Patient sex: M
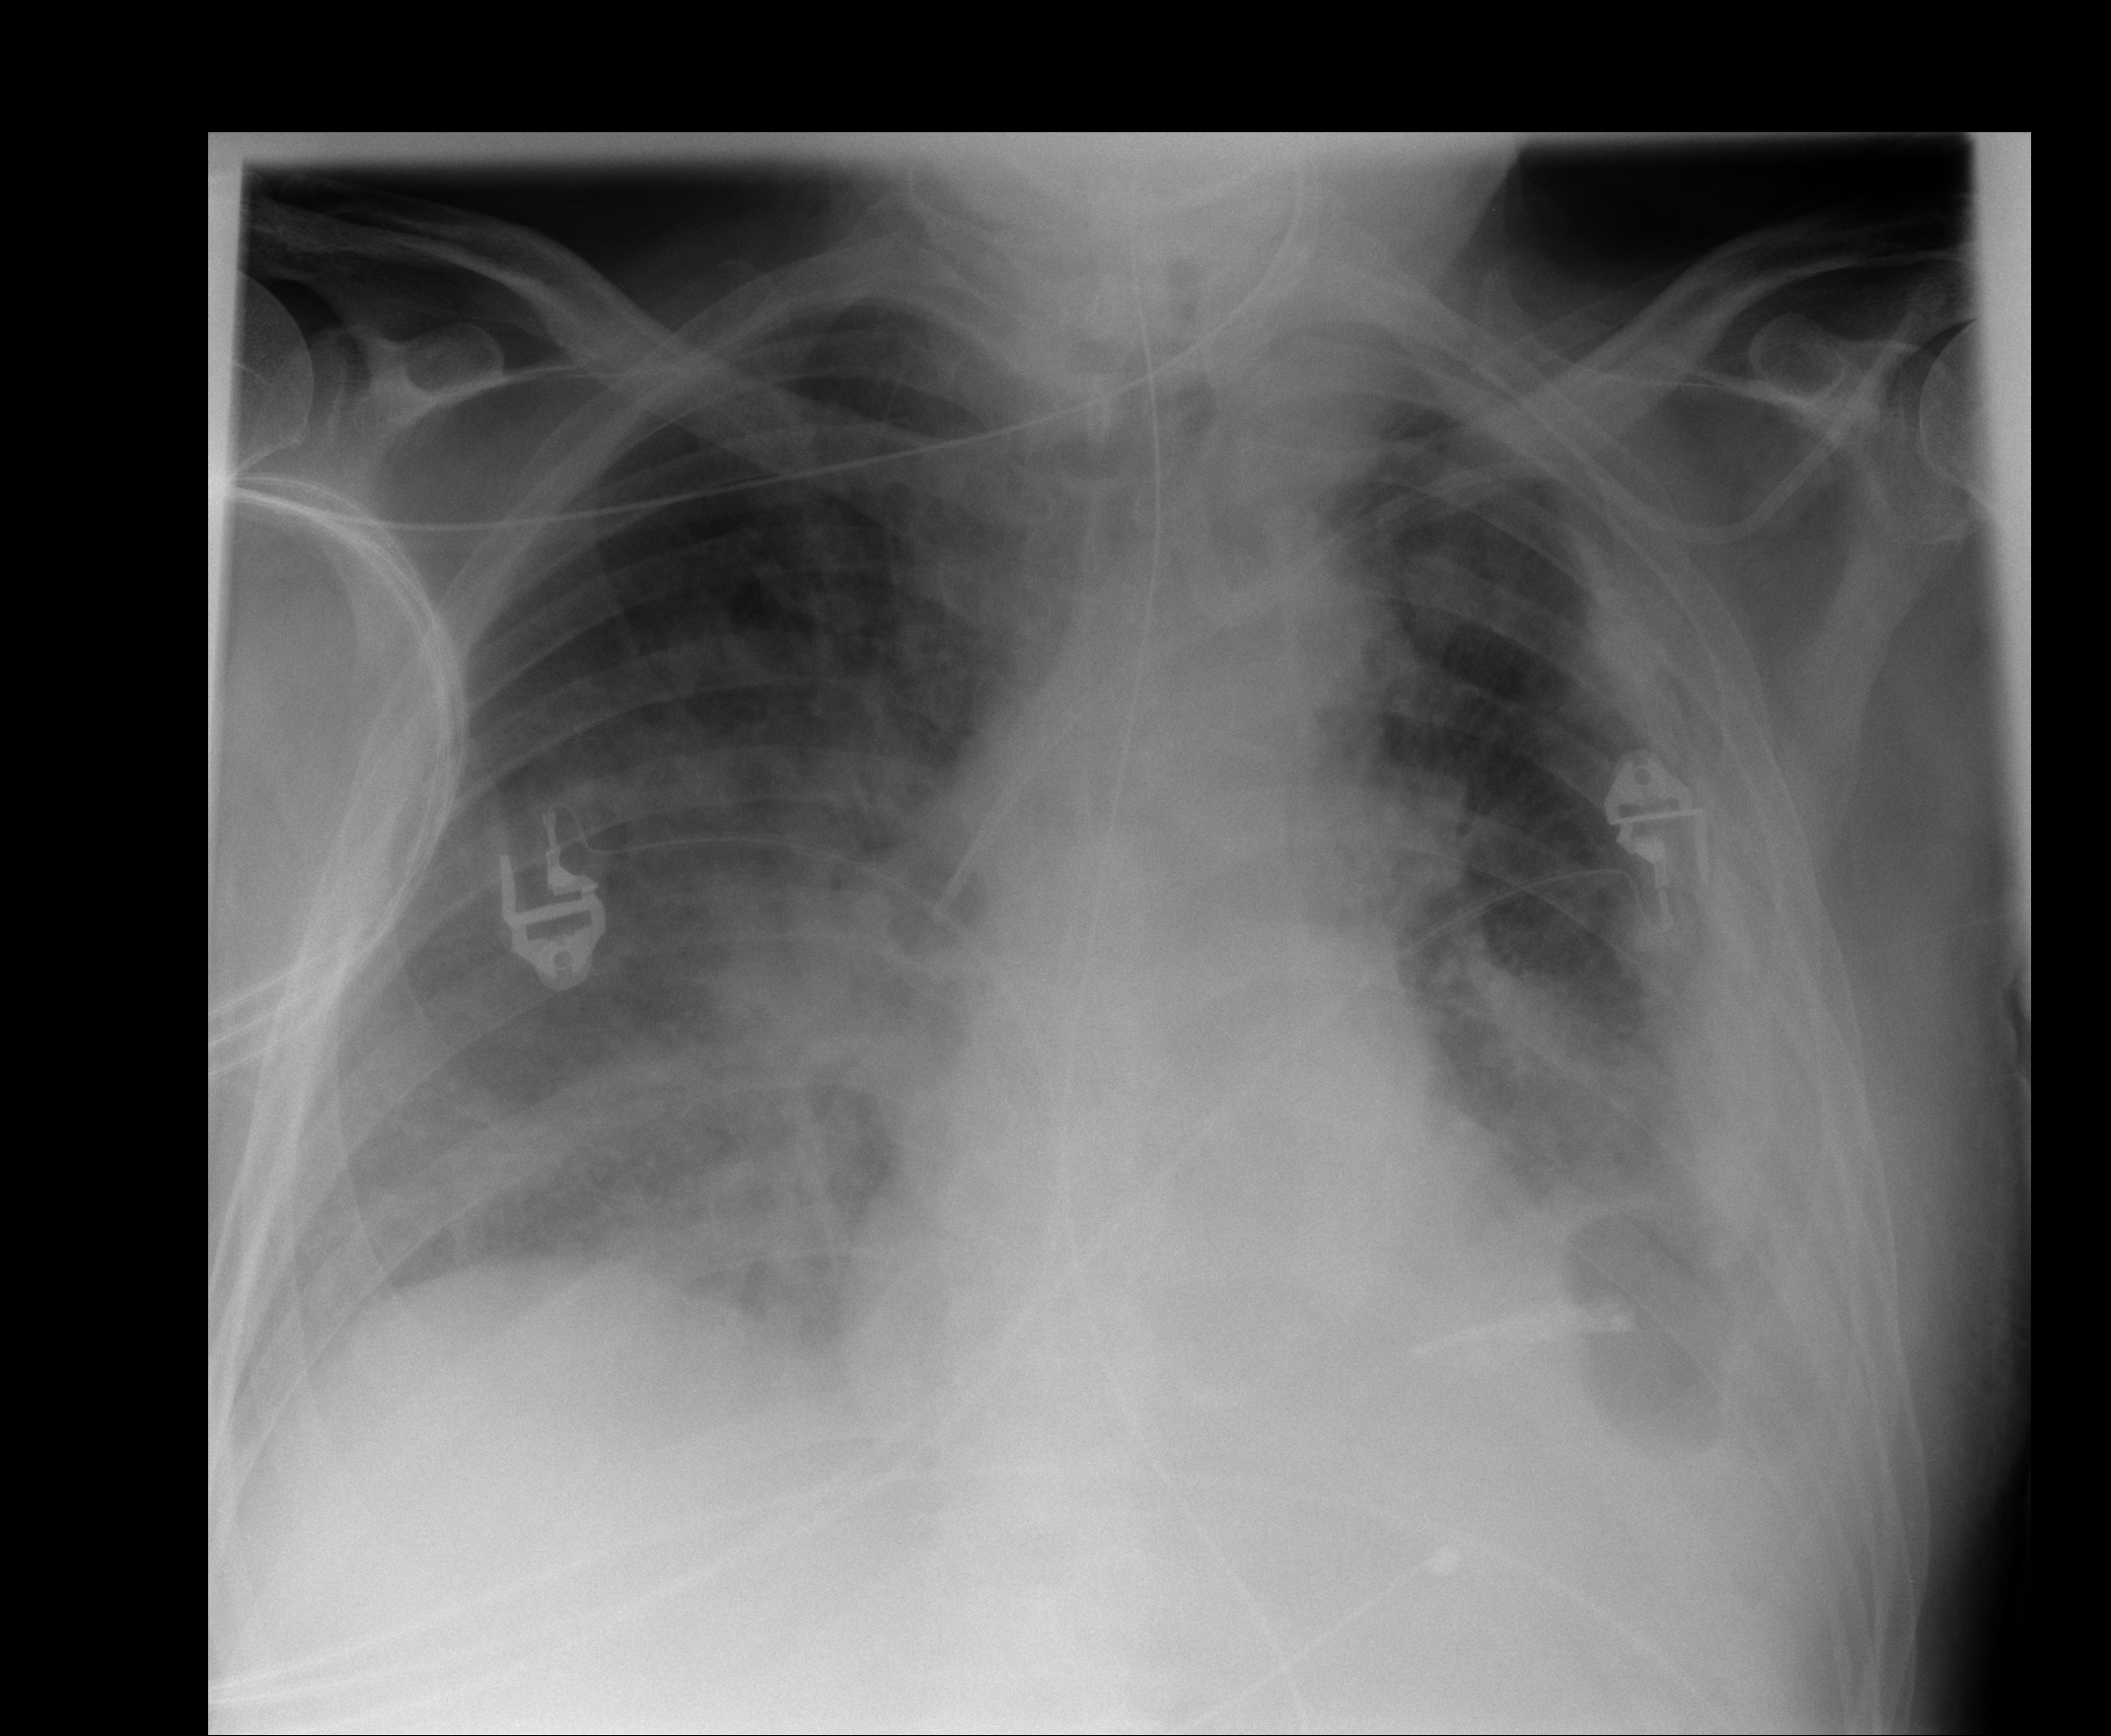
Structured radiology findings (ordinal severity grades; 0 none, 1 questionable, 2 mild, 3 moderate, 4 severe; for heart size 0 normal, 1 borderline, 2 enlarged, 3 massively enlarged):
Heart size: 0
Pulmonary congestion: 2
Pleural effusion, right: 0
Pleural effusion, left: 2
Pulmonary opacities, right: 3
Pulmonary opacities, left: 3
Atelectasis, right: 3
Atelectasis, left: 3